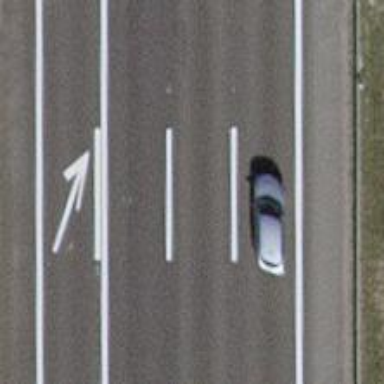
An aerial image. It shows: Asphalt motorway.